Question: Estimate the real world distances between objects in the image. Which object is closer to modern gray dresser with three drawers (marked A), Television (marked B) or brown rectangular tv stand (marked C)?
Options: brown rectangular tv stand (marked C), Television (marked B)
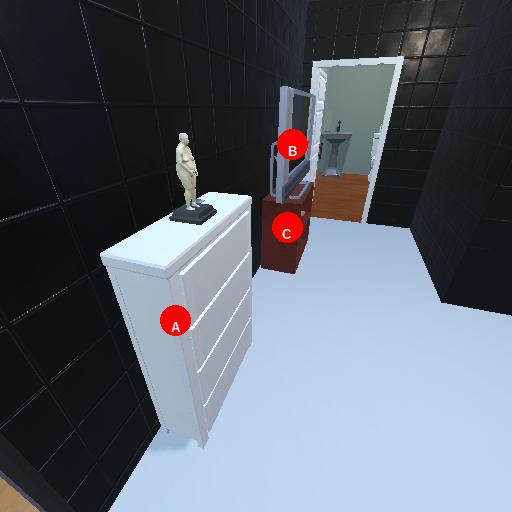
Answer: brown rectangular tv stand (marked C)